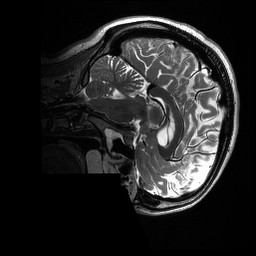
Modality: T2w
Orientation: sagittal
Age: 30
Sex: female